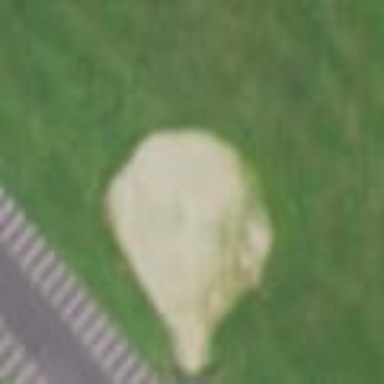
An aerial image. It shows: Pitch designated for baseball and softball activities.